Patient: sex F, age 75
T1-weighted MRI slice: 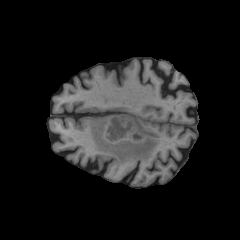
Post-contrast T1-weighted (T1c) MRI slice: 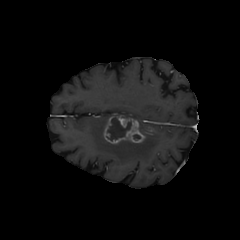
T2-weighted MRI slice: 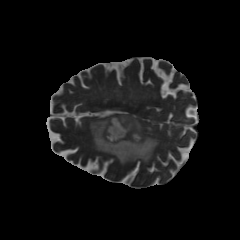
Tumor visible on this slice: yes
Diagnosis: Glioblastoma, IDH-wildtype
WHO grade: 4